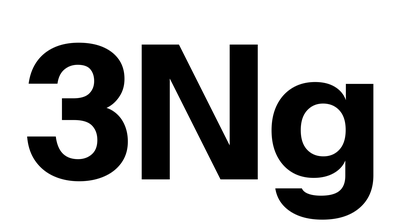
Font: InstrumentSans_Bold